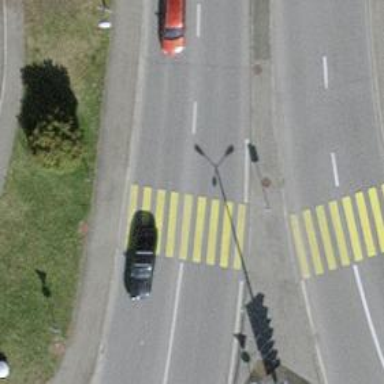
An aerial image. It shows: Uncontrolled zebra crossing with central island.